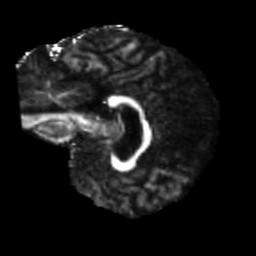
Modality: FA
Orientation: sagittal
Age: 69
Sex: female
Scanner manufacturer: siemens
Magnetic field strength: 3 T
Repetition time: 5.47 s
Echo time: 0.0854 s